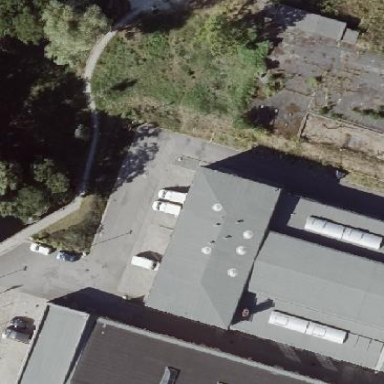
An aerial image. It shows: Commercial building.